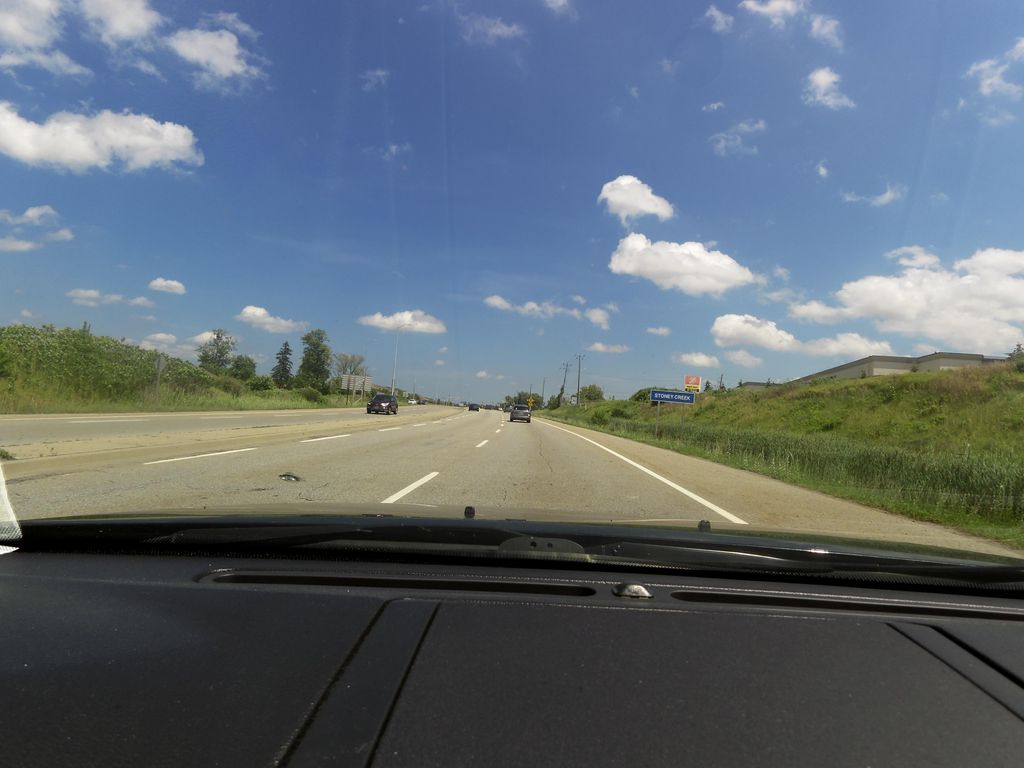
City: hamilton